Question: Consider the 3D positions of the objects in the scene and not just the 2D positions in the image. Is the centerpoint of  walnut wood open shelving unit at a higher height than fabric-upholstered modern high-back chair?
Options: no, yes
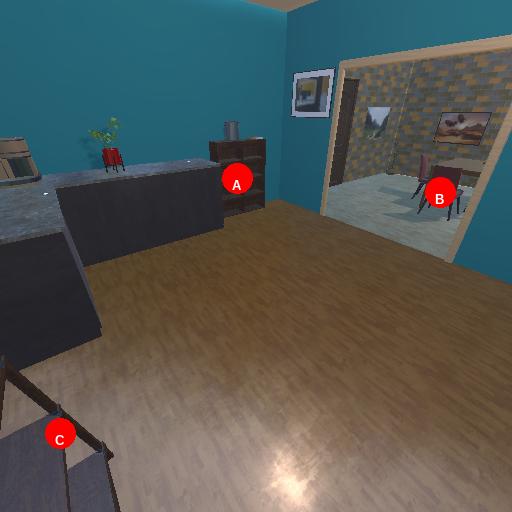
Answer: no